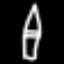
Label: pencil